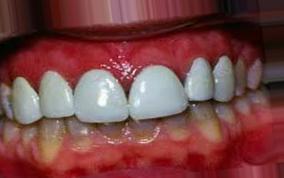
Condition: Tooth Discoloration